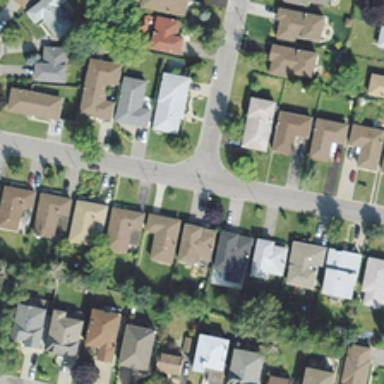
Many buildings and green trees are in a dense residential area .